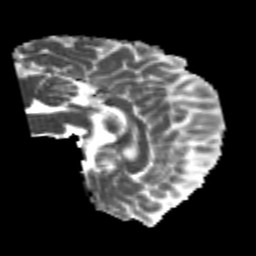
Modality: MD
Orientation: sagittal
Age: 20
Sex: male
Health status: healthy
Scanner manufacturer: philips
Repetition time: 7.386 s
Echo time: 0.08599 s